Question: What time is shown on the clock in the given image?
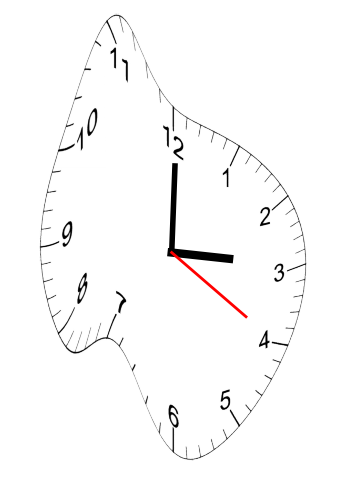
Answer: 03:00:20